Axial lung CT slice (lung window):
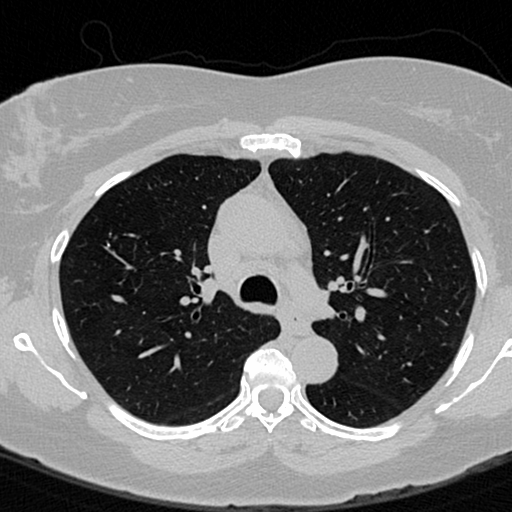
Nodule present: no